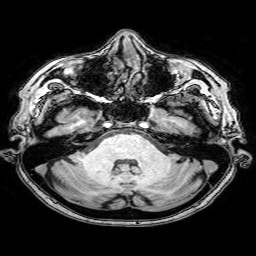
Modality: T1w
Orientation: coronal
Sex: female
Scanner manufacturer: philips
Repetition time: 0.008258 s
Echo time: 0.00381 s